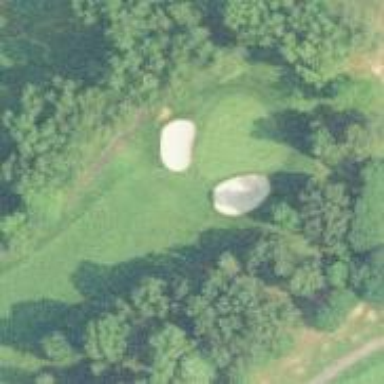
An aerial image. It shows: View of golf hole.